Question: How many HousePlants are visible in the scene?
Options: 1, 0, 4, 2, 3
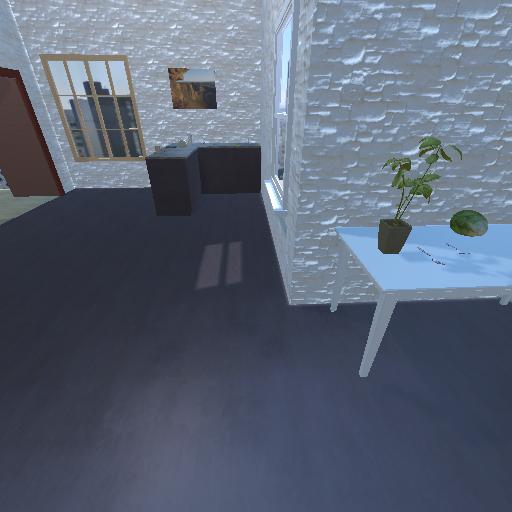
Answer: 1